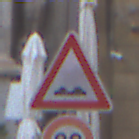
Verkehrszeichen: UnebeneFahrbahn
Zusatzzeichen unten: Geschwindigkeit80
Umgebung: Outdoor, Urban
Tageszeit: MorningAfternoon
Wetter: PartlyCloudy
Licht: Natural
Jahreszeit: NotSpecified
Kontrast: LowContrast